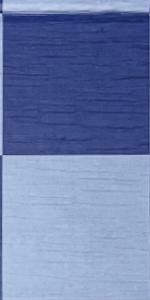
Label: Empty